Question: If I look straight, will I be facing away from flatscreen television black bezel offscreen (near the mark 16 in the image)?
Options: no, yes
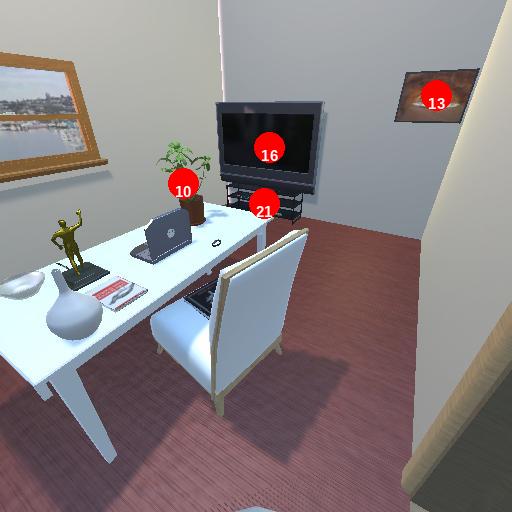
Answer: no